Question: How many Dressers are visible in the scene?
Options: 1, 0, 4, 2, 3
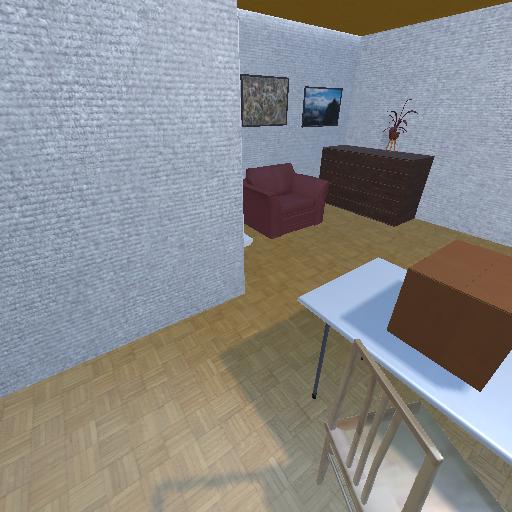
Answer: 1